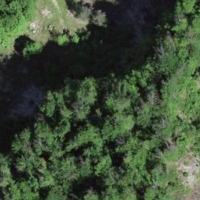
EUNIS habitat code: 44
Species observed at this site:
Tussilago farfara